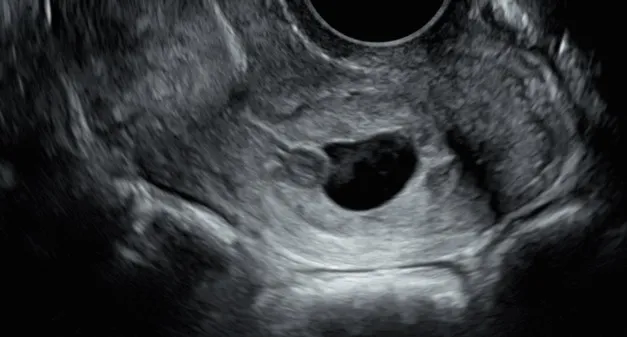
Transvaginal pelvic ultrasound at initial presentation showing a cervical ectopic pregnancy.
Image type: radiology (ultrasound)